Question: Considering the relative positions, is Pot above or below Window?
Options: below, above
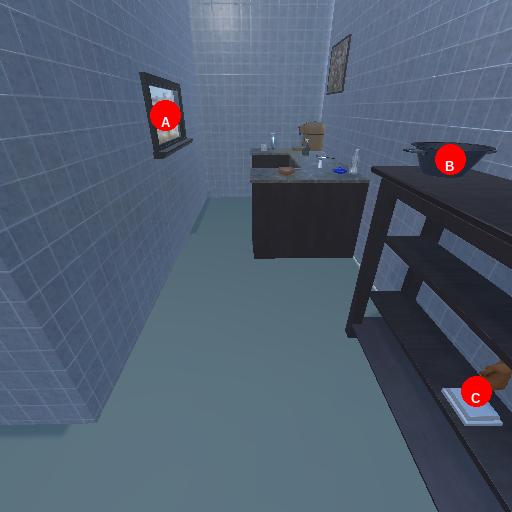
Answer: below